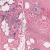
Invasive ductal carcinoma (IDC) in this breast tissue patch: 0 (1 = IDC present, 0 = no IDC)